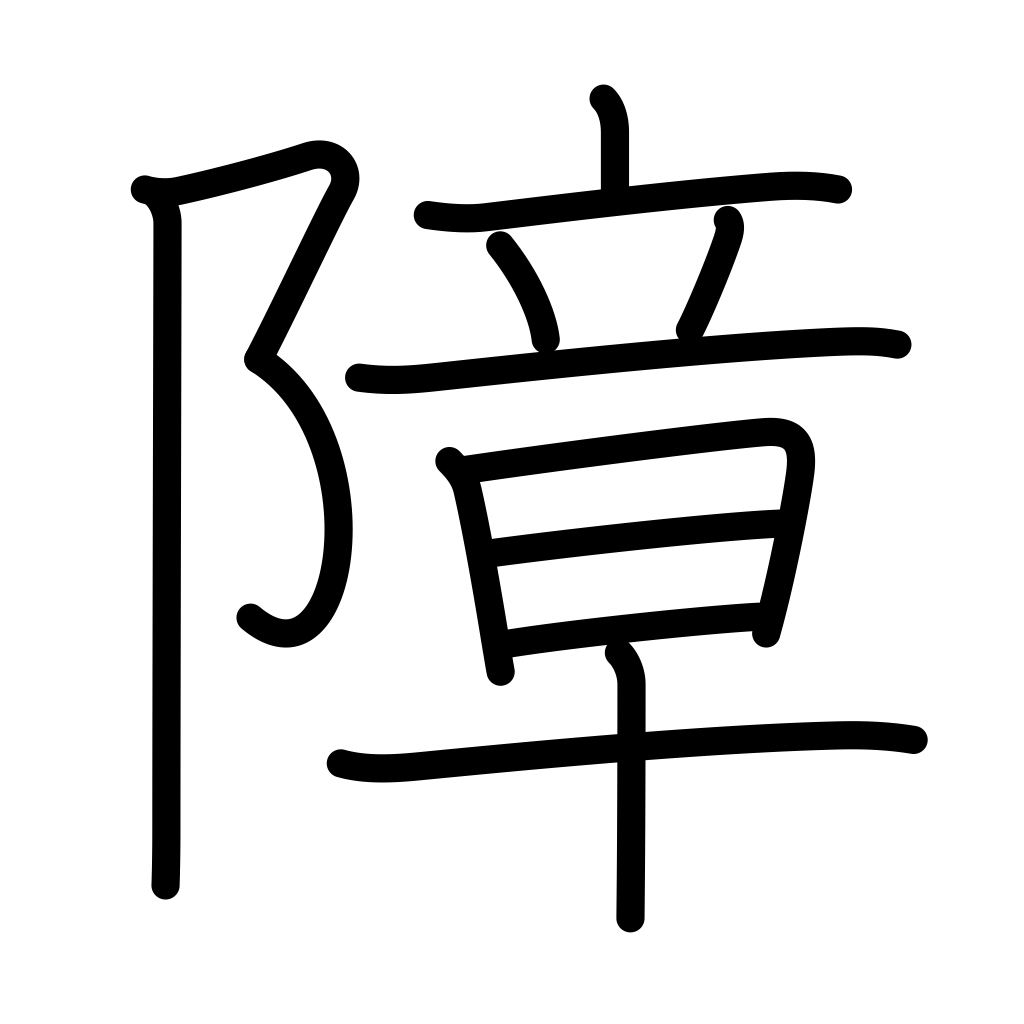
Meaning: hinder, hurt, harm